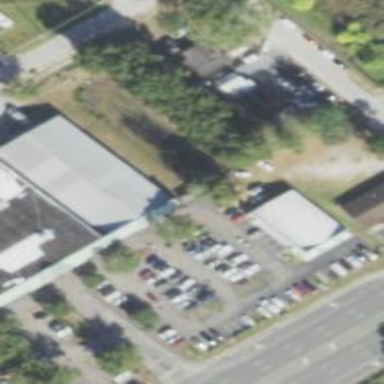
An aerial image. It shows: Commercial building.